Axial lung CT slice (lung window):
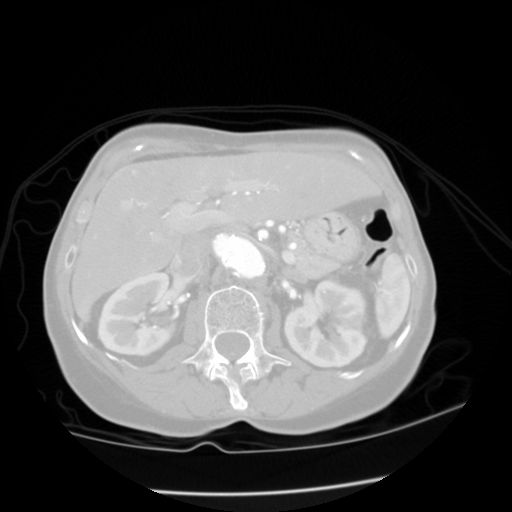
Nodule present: no